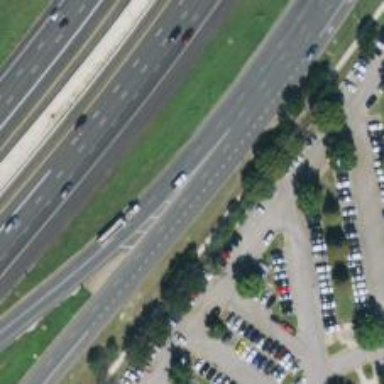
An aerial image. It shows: Secondary road with asphalt surface and frontage road.